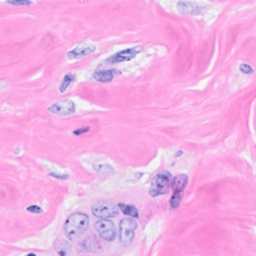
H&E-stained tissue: Breast